Question: I create new widget like this:
'''
class MyMenu extends CWidget
{
public function init()
{
}
public function run()
{
$Items = array(
array('label'=>'Home', 'url'=>array('/site/index')),
array('label'=>'Add User', 'url'=>array('/user/register')),
array('label'=>'View Users', 'url'=>array('/user/index')),
array('label'=>'Login', 'url'=>array('/site/login'), 'visible'=>Yii::app()->user->isGuest),
array('label'=>'Logout ('.Yii::app()->user->name.')', 'url'=>array('/site/logout'), 'visible'=>!Yii::app()->user->isGuest)
);
$this->render('MyMenu', array('Items'=>$Items));
}
}
'''
and view for this widget
'''
echo '<div id="Menu">';
$this->widget('zii.widgets.CMenu',array(
'items' => $Items,
));
echo '</div>';
'''
This is paths of my widget files:

But i get error
> MyMenu Widget can not find the view "MyMenu"
What i made wrong?
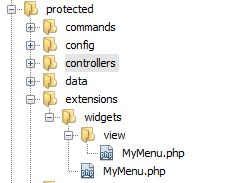
Answer: You should call the directory 'views' instead of 'view'.
Source code shows it: <URL>